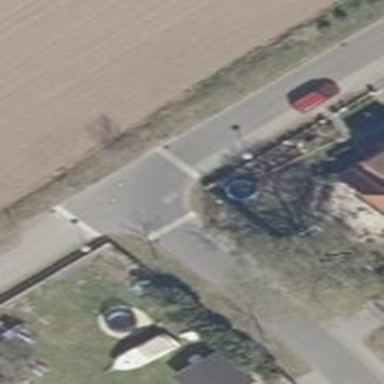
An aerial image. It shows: Traffic calming table.